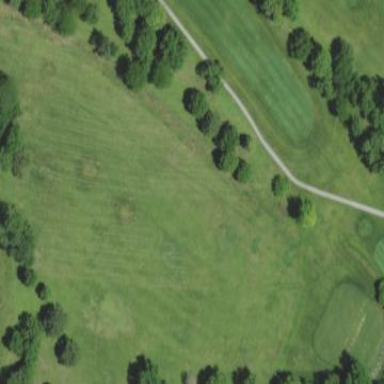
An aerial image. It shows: Grassy area designated as driving range for golf.